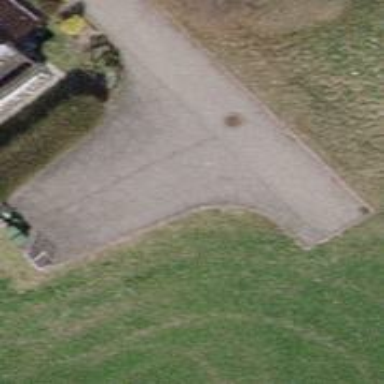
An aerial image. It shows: Turning circle on the road.